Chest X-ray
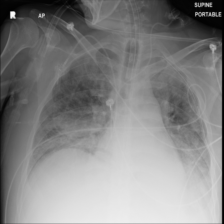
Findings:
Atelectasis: negative
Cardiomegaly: negative
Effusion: negative
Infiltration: positive
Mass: negative
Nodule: negative
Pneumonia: negative
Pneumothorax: negative
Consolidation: negative
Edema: positive
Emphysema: negative
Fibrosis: negative
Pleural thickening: negative
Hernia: negative